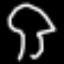
Label: mushroom